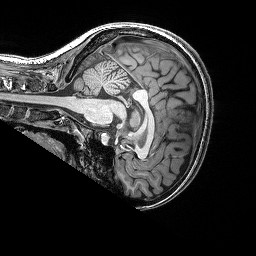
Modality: T1w
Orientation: sagittal
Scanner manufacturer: siemens
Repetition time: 2.25 s
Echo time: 0.00418 s